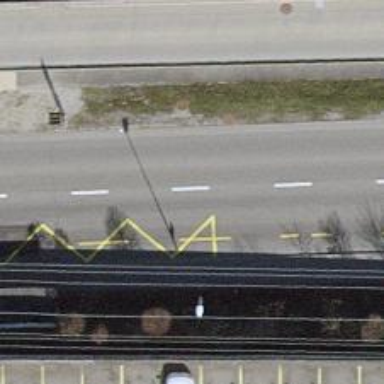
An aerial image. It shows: Bus stop with stop position for public transport.